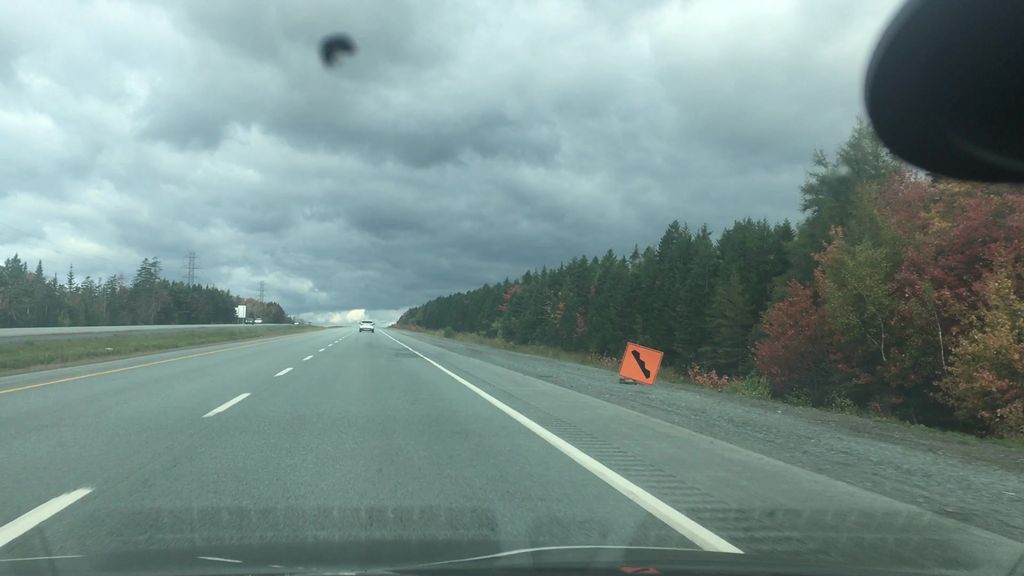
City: halifax